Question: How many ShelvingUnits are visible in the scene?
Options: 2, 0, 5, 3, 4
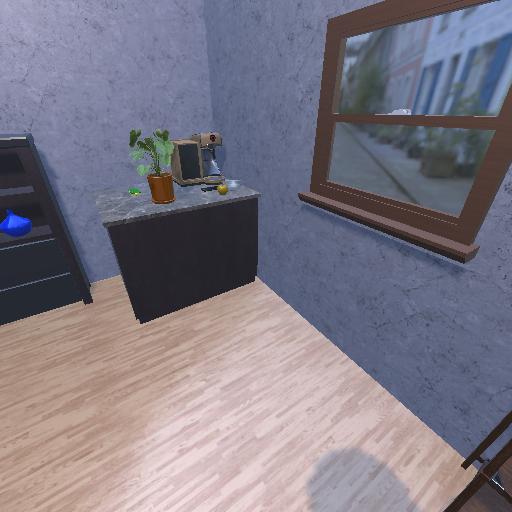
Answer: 2